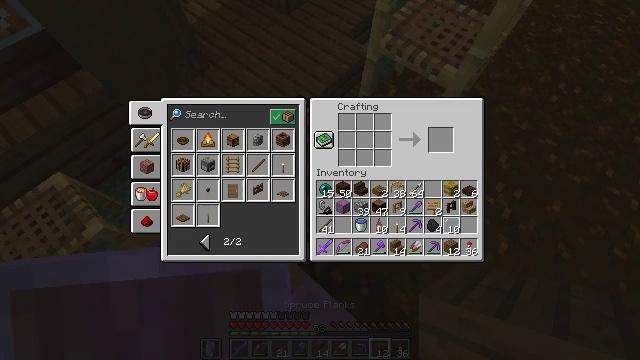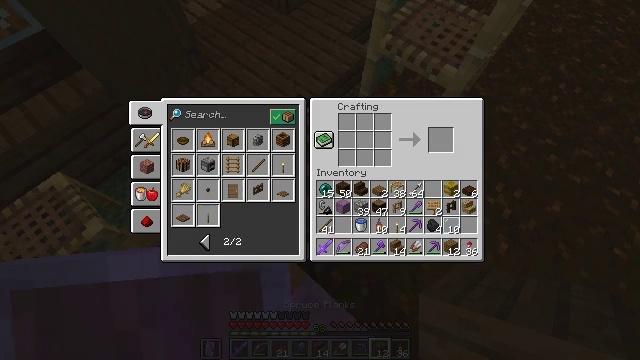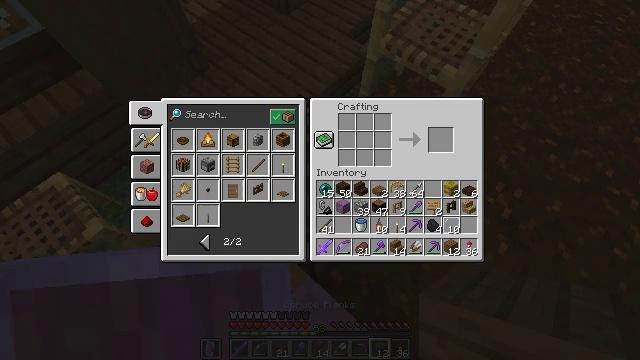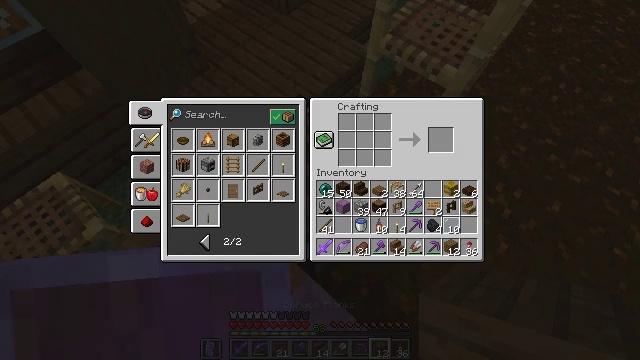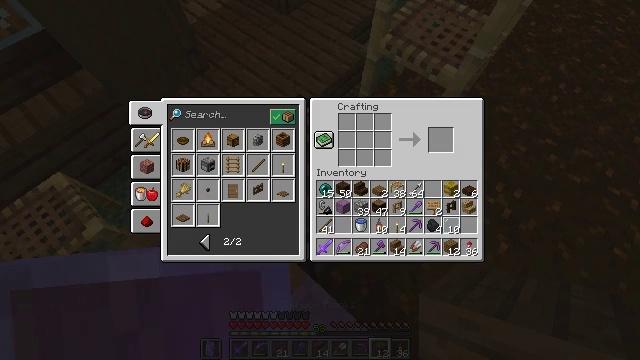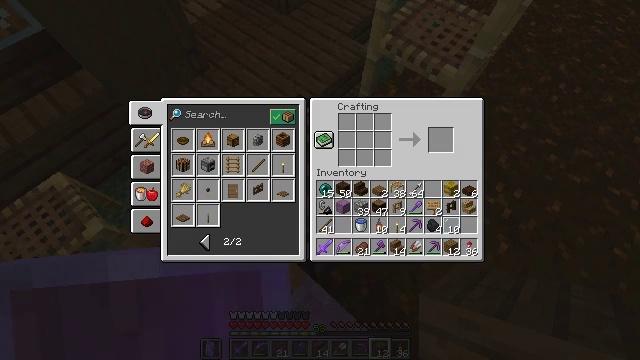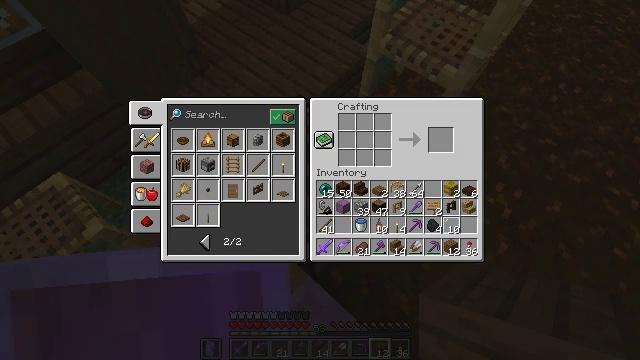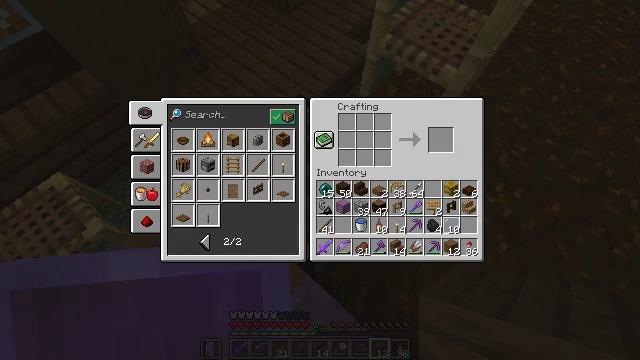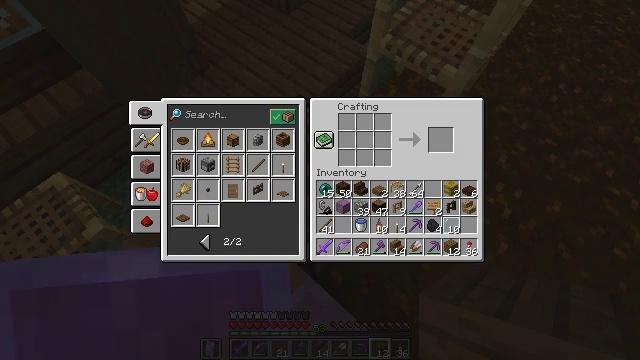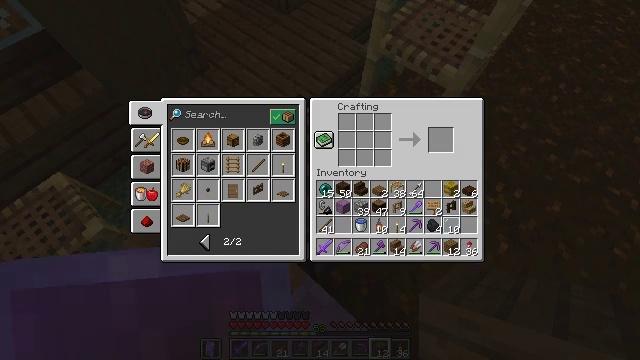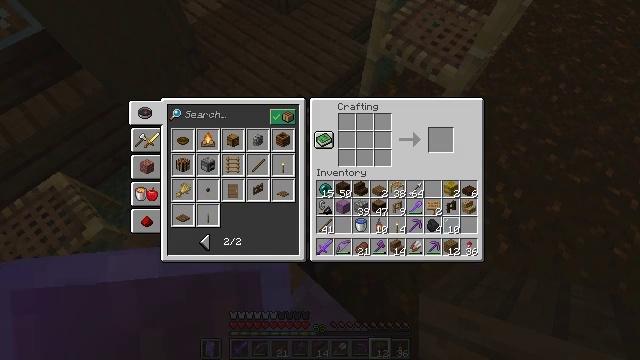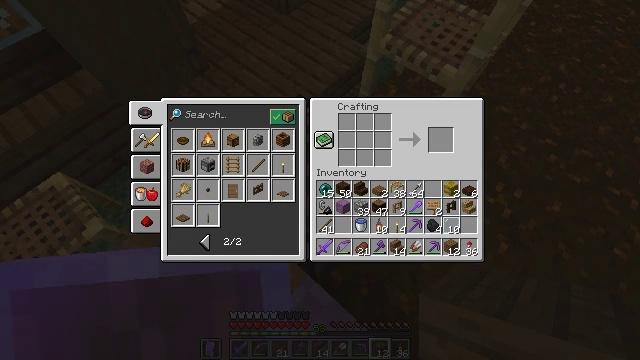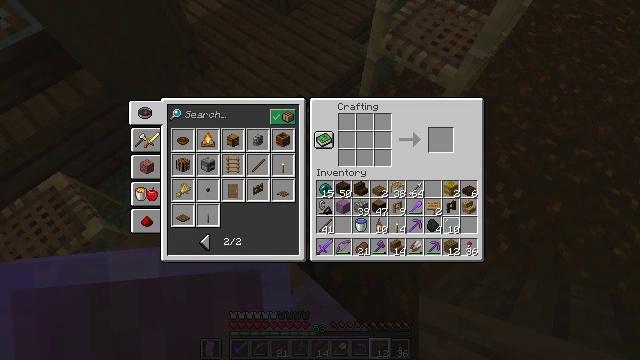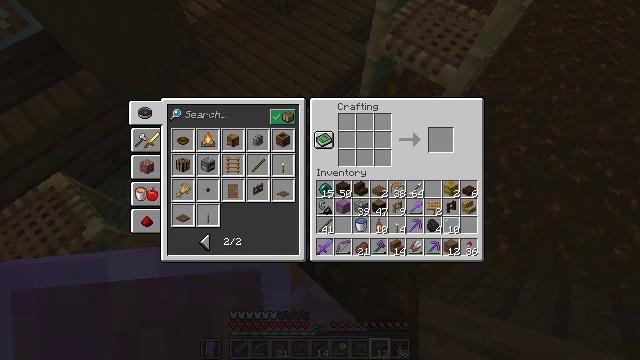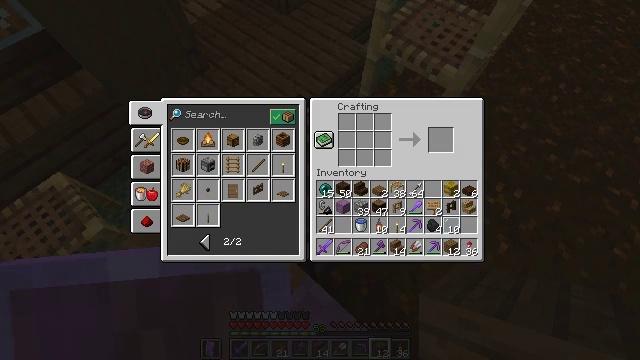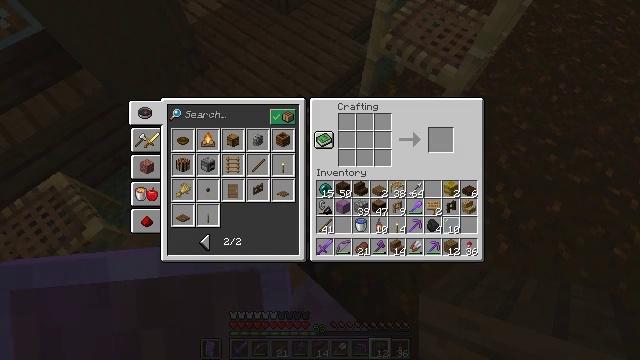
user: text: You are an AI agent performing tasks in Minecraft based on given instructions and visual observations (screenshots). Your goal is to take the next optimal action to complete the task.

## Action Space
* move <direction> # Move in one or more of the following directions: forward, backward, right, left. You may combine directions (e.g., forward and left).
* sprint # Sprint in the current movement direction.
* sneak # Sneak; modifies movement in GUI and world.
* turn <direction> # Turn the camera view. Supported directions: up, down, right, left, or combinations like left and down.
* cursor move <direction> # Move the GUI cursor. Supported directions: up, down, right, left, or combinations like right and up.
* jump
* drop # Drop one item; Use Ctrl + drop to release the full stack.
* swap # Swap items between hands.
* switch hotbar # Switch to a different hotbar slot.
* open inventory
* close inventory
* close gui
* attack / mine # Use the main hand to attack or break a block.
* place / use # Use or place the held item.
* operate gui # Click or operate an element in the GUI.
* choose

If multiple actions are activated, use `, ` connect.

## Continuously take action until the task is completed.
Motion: motion action
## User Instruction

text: Take spruce planks to craft a spruce trapdoor.
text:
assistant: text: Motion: attack / mine
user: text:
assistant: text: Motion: attack / mine
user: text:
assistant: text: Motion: no_op
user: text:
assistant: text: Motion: no_op
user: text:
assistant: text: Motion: no_op
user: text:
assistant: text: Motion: no_op
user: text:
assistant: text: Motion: no_op
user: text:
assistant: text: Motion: no_op
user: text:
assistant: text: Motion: no_op
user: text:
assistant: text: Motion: no_op
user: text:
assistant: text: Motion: turn left
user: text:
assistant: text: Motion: no_op
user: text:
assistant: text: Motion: no_op
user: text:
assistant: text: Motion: no_op
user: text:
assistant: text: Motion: no_op
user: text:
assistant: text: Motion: no_op
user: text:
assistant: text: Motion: no_op
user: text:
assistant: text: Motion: turn left
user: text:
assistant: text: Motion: turn left
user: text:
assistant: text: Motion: turn left and up
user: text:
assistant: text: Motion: no_op
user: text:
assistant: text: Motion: sneak
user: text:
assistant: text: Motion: sneak
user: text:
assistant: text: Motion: sneak
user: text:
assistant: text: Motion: sneak
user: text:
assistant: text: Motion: sneak, attack / mine
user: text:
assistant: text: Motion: sneak, attack / mine
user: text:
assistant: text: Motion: sneak, attack / mine
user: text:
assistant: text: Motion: sneak, attack / mine
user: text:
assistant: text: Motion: sneak